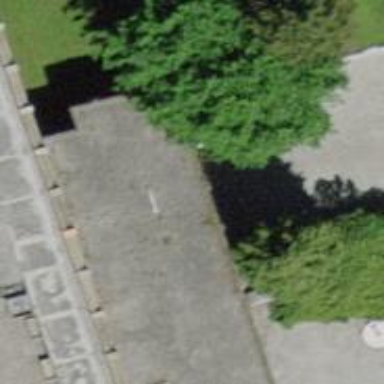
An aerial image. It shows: Retaining wall.